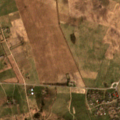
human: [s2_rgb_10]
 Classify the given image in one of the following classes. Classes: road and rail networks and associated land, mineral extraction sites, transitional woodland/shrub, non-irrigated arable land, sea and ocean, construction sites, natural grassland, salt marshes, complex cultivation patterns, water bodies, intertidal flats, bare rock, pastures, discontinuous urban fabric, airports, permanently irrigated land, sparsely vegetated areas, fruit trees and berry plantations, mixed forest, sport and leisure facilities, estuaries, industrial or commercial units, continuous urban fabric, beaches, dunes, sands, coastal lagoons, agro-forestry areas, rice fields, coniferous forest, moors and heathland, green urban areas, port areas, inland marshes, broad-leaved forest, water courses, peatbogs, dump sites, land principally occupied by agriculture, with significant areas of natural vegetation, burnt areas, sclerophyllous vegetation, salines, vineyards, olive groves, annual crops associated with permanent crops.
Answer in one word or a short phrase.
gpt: discontinuous urban fabric, non-irrigated arable land, pastures, complex cultivation patterns